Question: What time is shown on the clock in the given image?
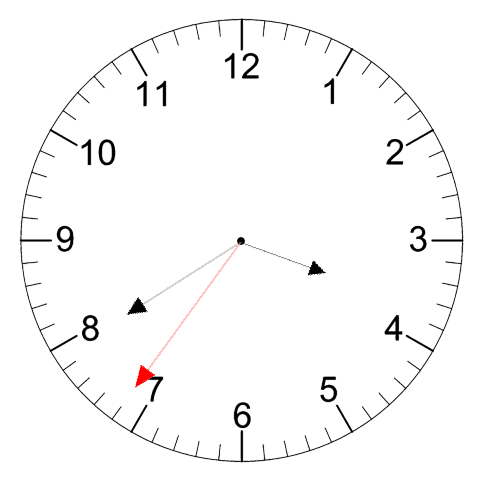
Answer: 03:39:36